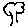
Label: tree